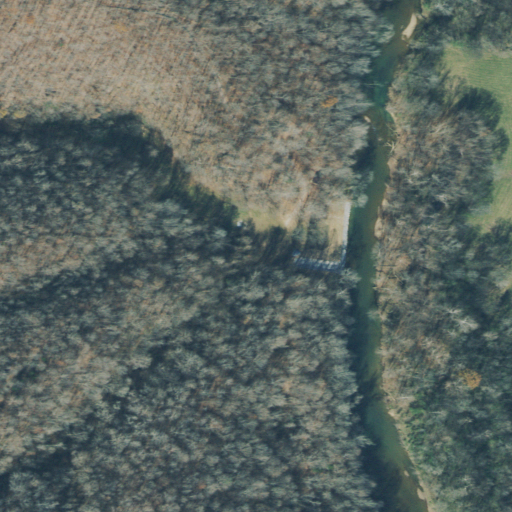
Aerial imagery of valley in Tennessee named Rochelle Hollow containing deciduous forest, mixed forest, woody wetlands, pasture, and open water